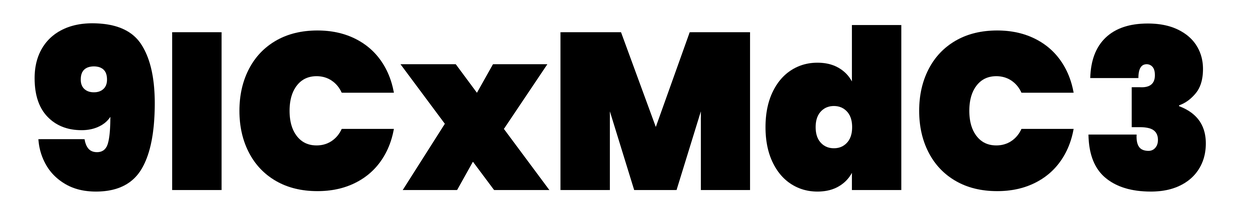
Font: Poppins-Black